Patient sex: F
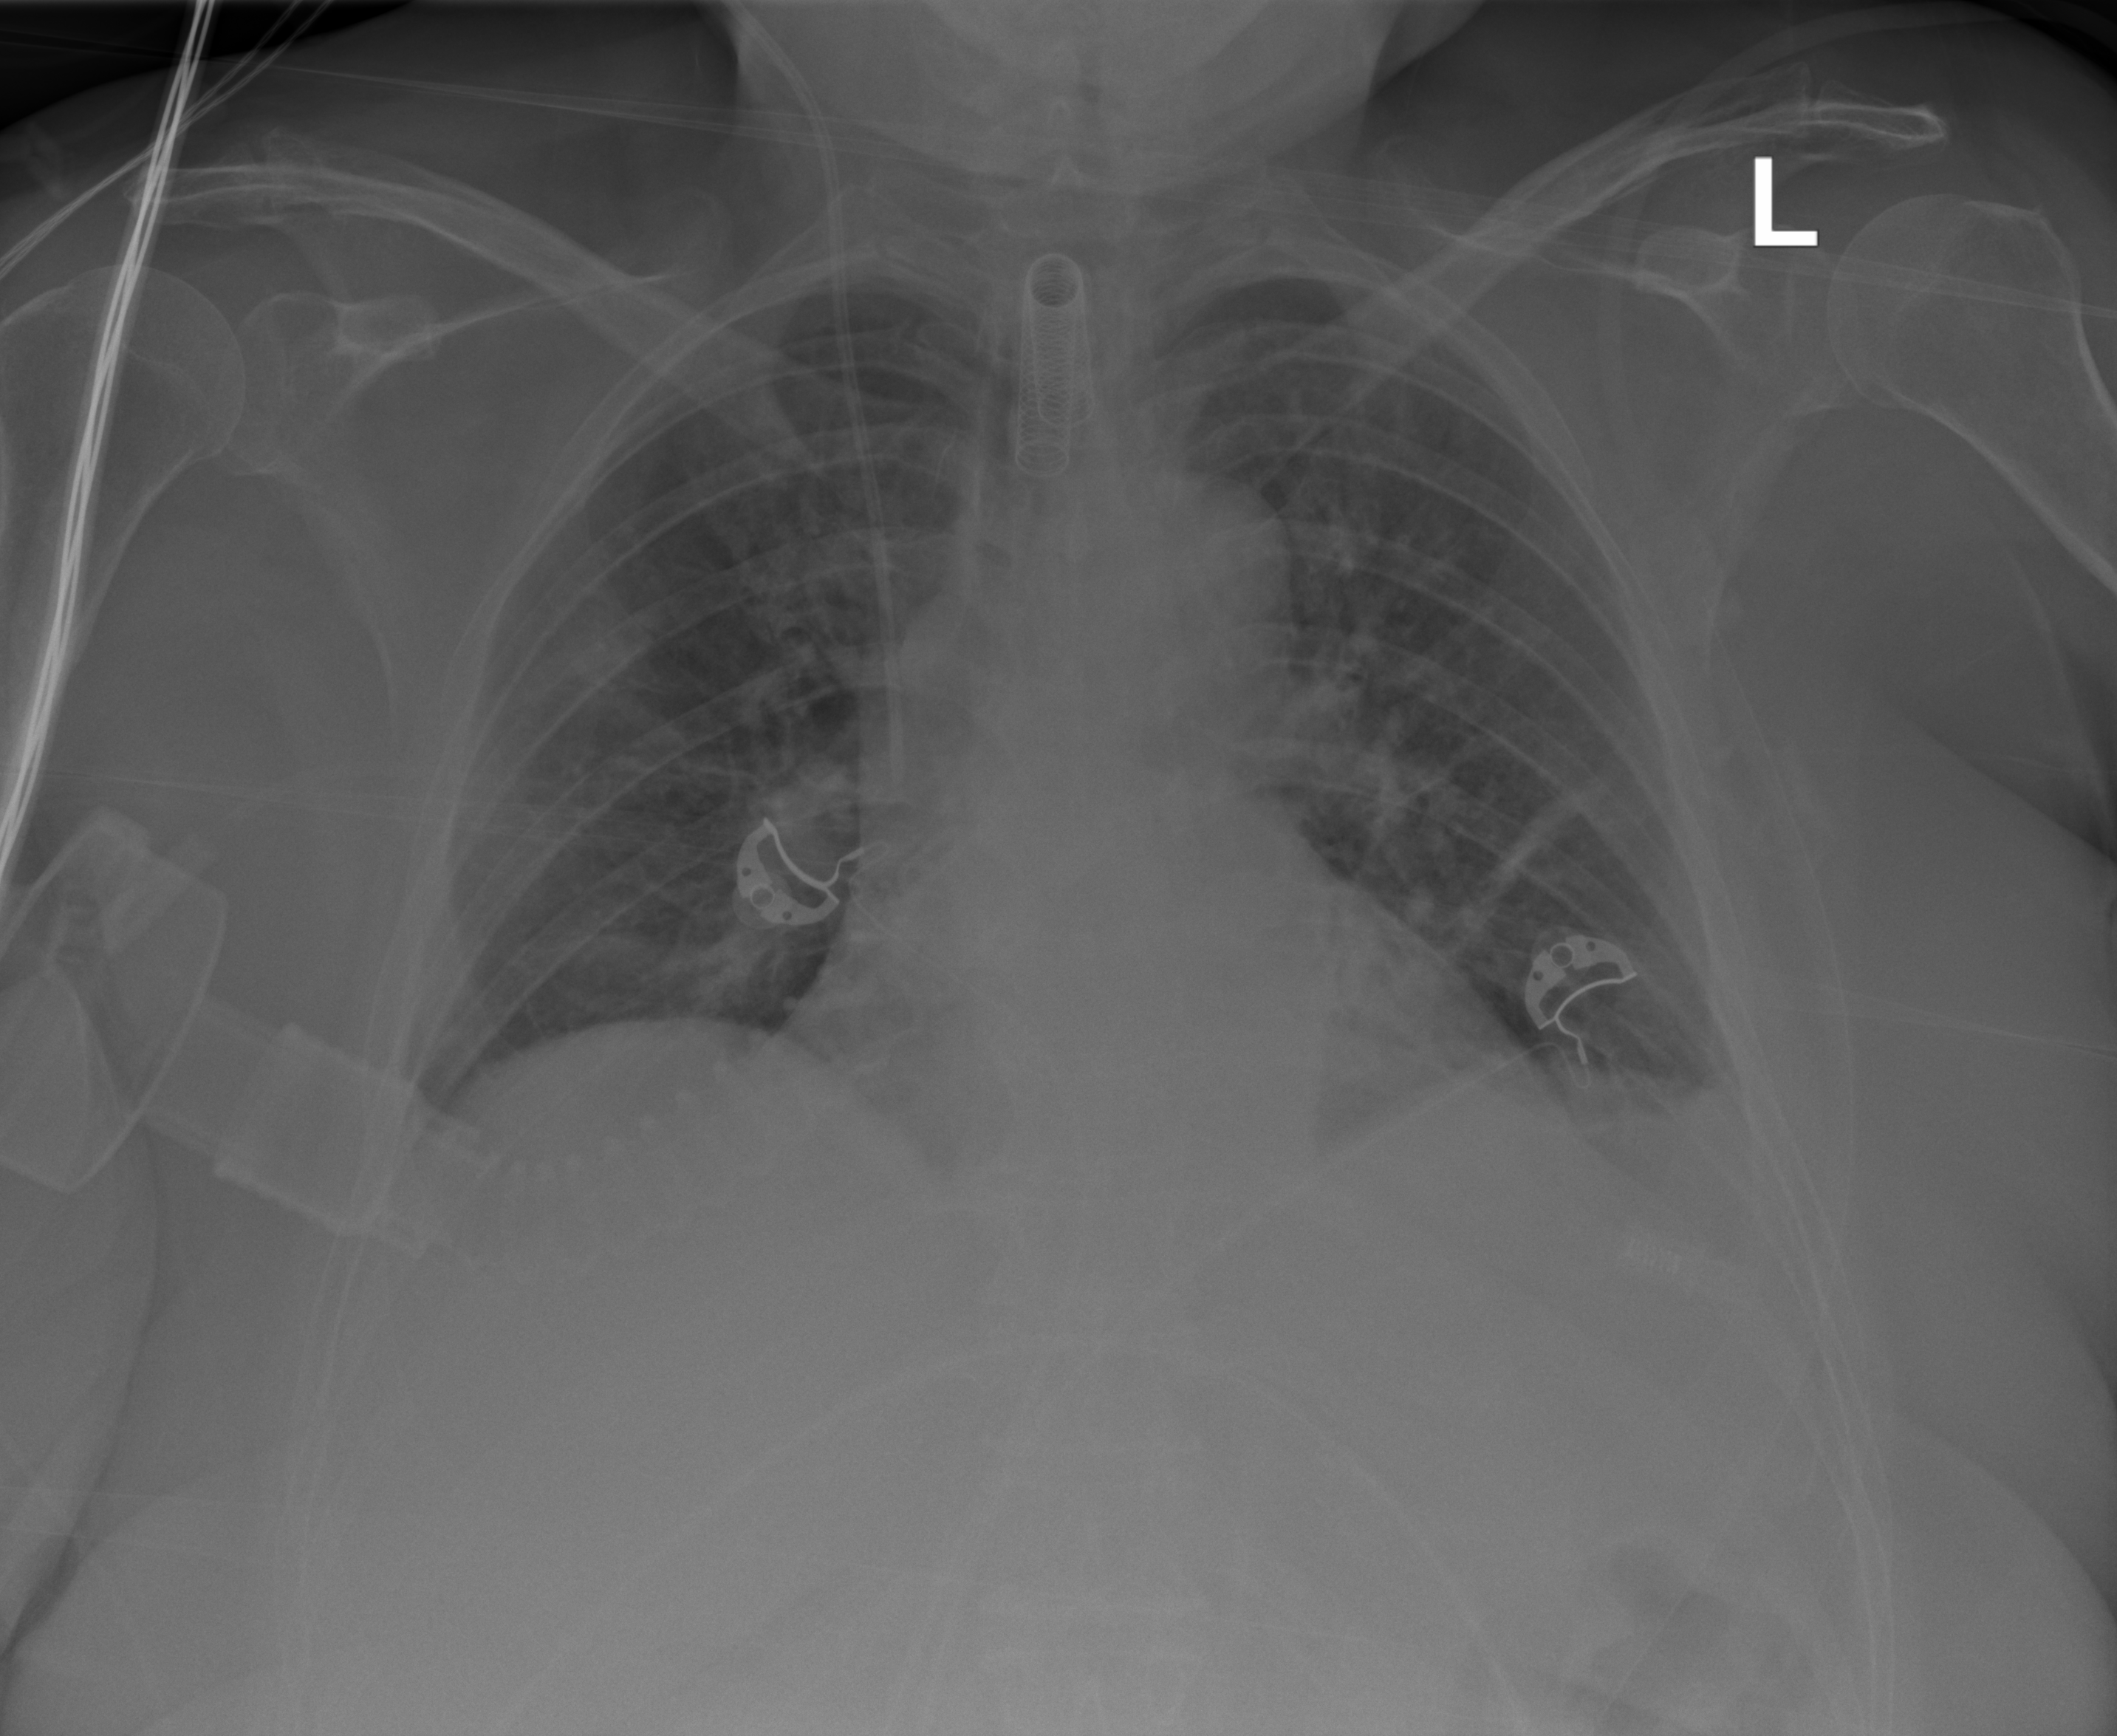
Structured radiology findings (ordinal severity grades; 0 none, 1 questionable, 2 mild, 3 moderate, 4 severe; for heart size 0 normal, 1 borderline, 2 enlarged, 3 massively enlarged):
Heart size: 2
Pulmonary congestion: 2
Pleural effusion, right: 0
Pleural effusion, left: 2
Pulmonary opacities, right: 2
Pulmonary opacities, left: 0
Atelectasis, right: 2
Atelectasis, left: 2